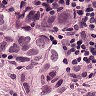
Metastatic tissue present: yes